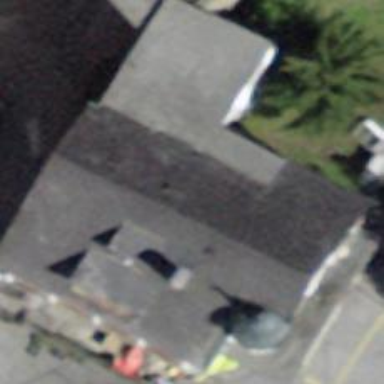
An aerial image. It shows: Hotel with gabled roof made of tiles.